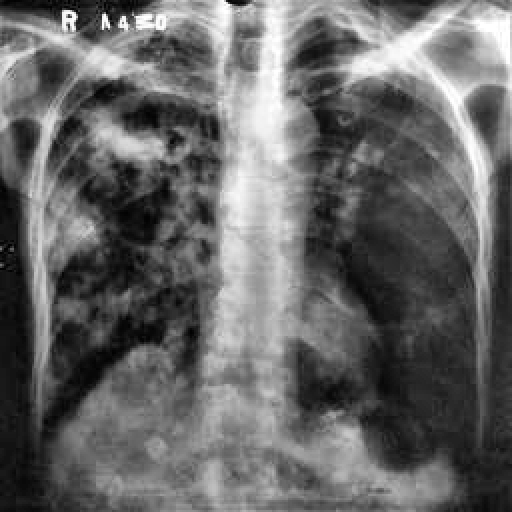
Finding: TUBERCULOSIS